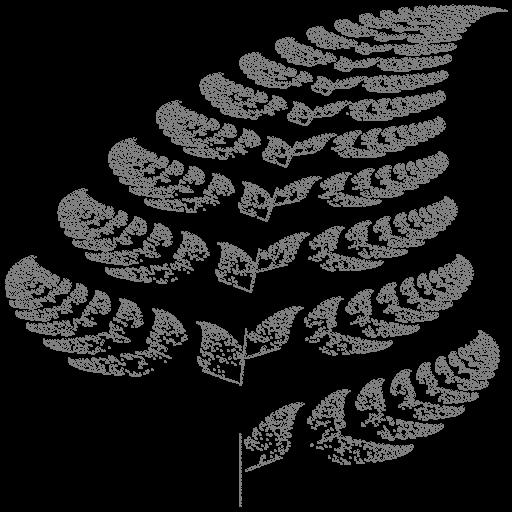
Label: spleenwort_fern